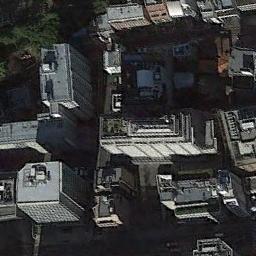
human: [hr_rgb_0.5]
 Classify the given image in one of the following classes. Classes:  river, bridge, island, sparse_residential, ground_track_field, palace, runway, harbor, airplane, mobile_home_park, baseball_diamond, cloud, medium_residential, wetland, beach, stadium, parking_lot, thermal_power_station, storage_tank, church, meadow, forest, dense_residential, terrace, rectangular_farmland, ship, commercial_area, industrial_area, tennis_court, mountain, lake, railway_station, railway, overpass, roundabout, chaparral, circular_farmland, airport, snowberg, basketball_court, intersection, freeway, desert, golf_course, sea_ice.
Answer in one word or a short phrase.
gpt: commercial_area